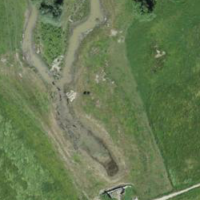
EUNIS habitat code: 24
Species observed at this site:
Cirsium vulgare